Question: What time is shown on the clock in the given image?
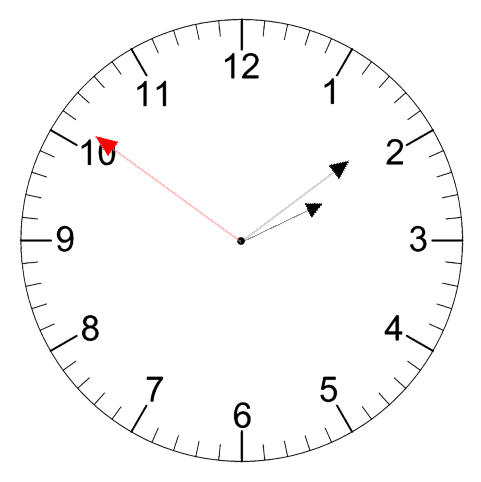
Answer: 02:08:51